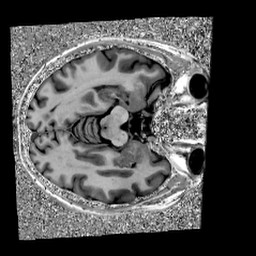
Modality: MP2RAGE
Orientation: axial
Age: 40
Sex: female
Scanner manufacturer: siemens
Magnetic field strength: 7 T
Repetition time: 6 s
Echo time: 0.00283 s